Question: The figure describes the ball exchange problem. The white ball can exchange positions with the adjacent colored balls in the 4-neighborhood. The target state is that all balls are arranged in the order of red, blue, green, yellow and purple from the upper left corner in the order of rows first and columns. How many exchanges are needed?
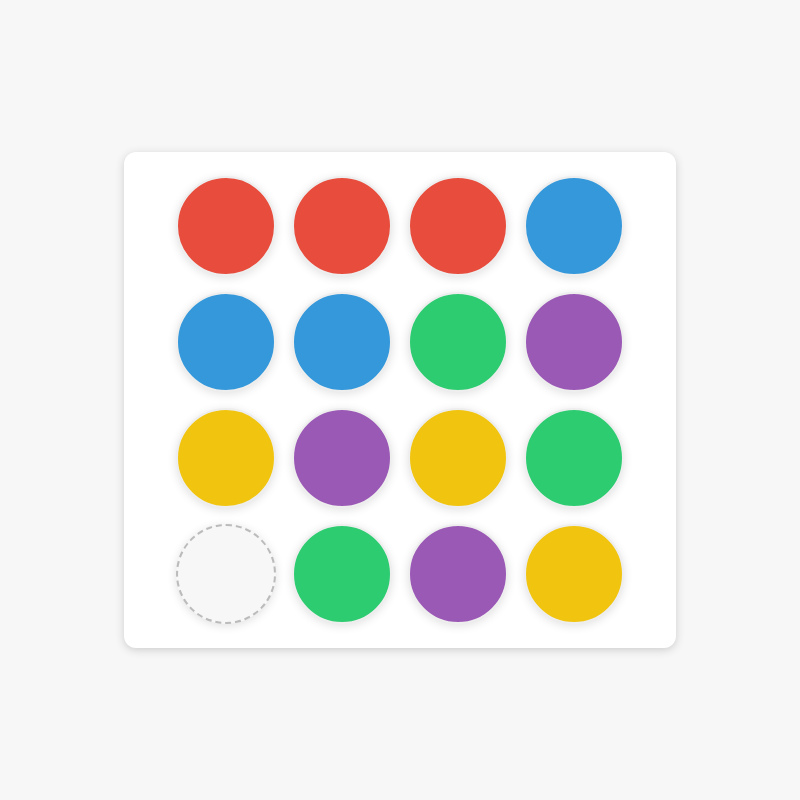
Answer: 17